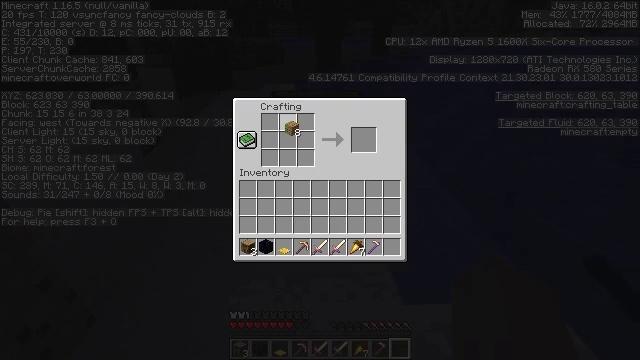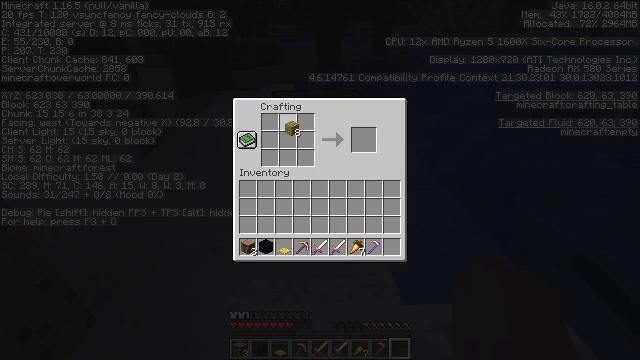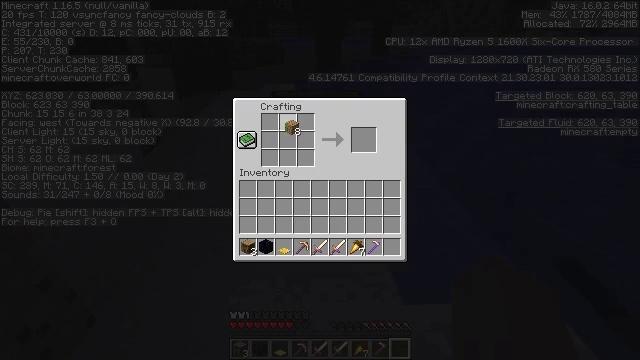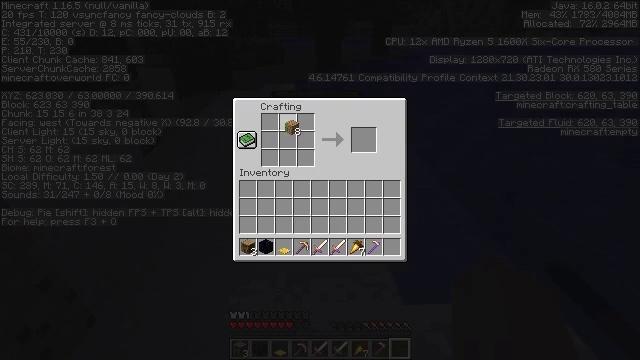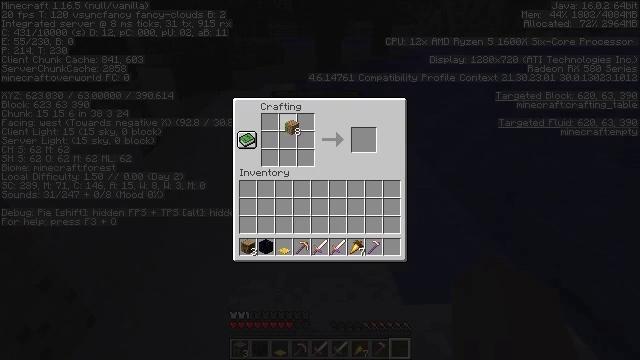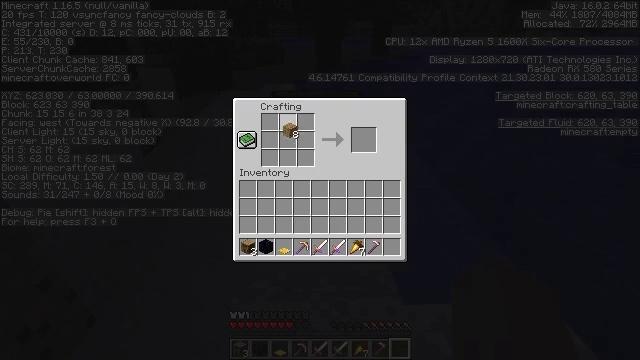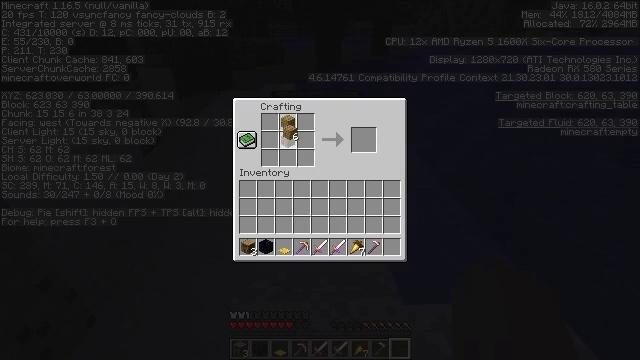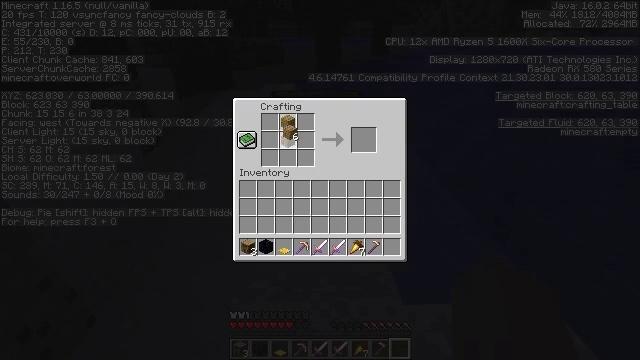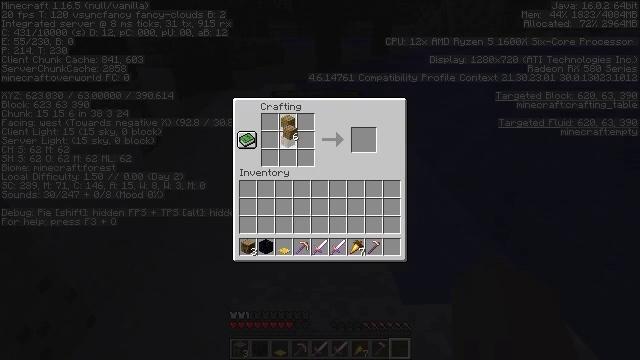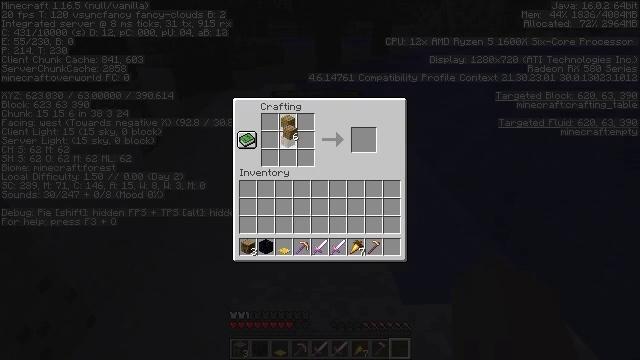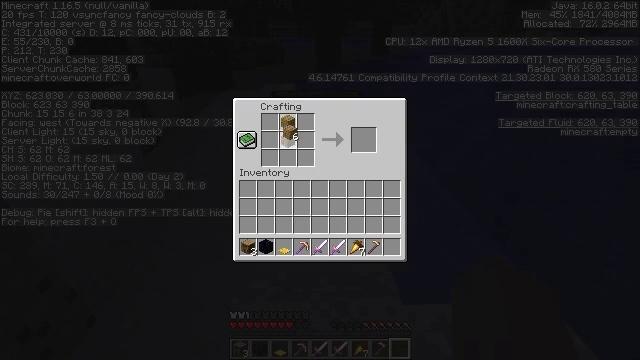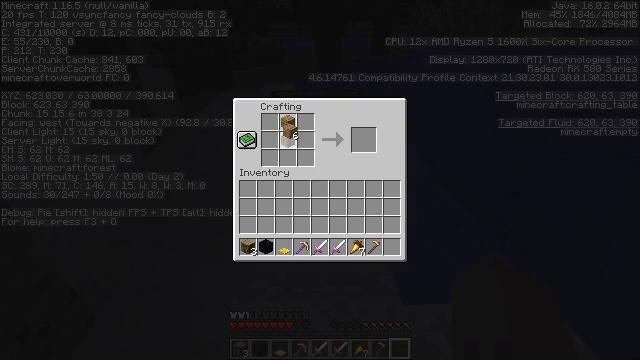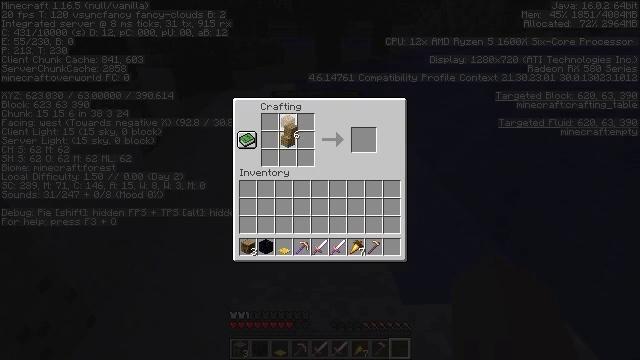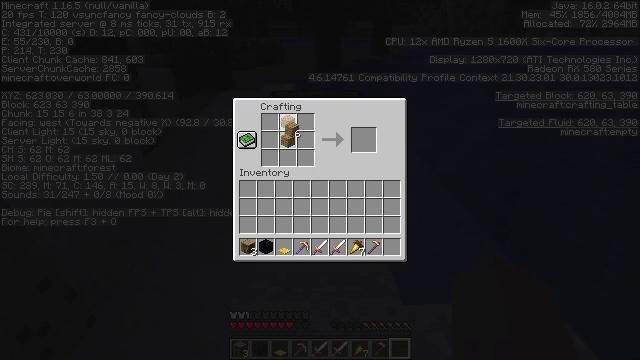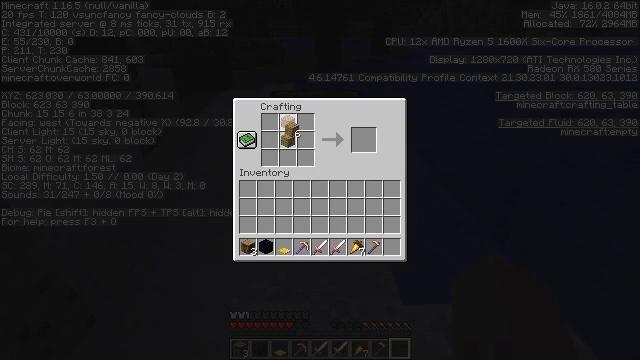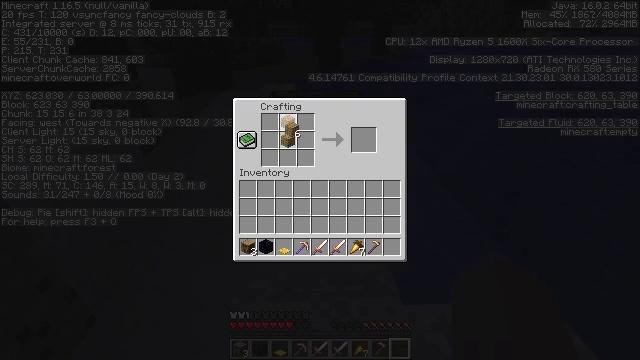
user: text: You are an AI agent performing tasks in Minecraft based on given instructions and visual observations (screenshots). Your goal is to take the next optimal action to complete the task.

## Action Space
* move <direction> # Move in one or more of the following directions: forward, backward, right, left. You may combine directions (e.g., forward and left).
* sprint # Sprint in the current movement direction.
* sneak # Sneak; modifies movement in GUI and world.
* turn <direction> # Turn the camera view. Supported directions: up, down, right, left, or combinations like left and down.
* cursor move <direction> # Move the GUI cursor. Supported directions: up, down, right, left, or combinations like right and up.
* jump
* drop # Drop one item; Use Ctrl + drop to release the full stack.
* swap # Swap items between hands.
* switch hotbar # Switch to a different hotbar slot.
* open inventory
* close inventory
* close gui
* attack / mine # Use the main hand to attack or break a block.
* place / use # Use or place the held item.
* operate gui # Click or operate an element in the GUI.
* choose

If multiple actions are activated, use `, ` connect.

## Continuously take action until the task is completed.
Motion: motion action
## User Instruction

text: Make a oak boat using oak planks.
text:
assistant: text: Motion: no_op
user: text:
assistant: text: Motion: choose
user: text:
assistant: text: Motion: choose
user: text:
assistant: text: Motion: choose
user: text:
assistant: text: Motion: choose
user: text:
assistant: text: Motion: choose
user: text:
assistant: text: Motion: choose
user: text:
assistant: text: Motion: choose
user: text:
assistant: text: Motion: choose
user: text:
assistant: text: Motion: choose
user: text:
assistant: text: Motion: choose
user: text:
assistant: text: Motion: choose
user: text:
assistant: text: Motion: choose
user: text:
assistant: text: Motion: choose
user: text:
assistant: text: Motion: choose
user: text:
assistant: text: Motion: choose
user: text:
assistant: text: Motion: no_op
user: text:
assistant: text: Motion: no_op
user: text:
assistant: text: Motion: operate gui
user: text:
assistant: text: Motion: operate gui
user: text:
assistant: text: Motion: operate gui
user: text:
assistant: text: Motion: no_op
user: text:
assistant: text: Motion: no_op
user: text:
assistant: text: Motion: no_op
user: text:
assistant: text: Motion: no_op
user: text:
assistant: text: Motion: operate gui
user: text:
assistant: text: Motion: operate gui
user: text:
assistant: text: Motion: operate gui
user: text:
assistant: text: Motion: no_op
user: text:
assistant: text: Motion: no_op